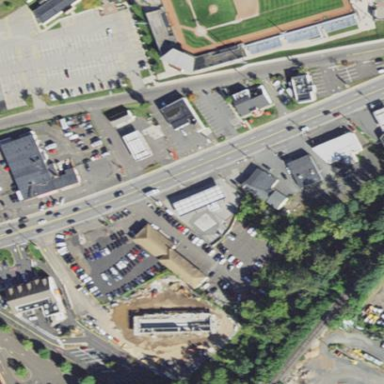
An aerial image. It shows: Retail area.